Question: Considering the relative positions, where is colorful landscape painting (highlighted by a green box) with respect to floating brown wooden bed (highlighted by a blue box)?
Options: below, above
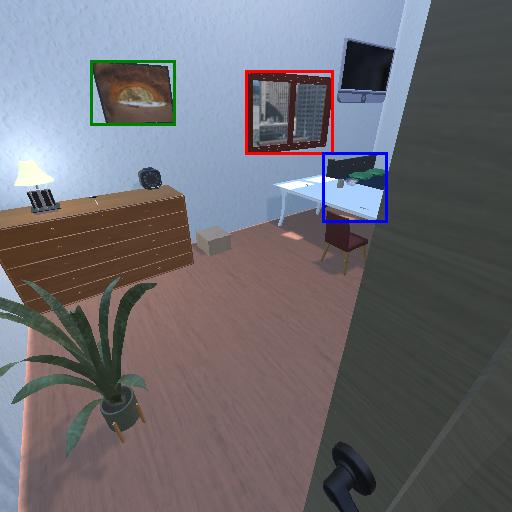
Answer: below